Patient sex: M
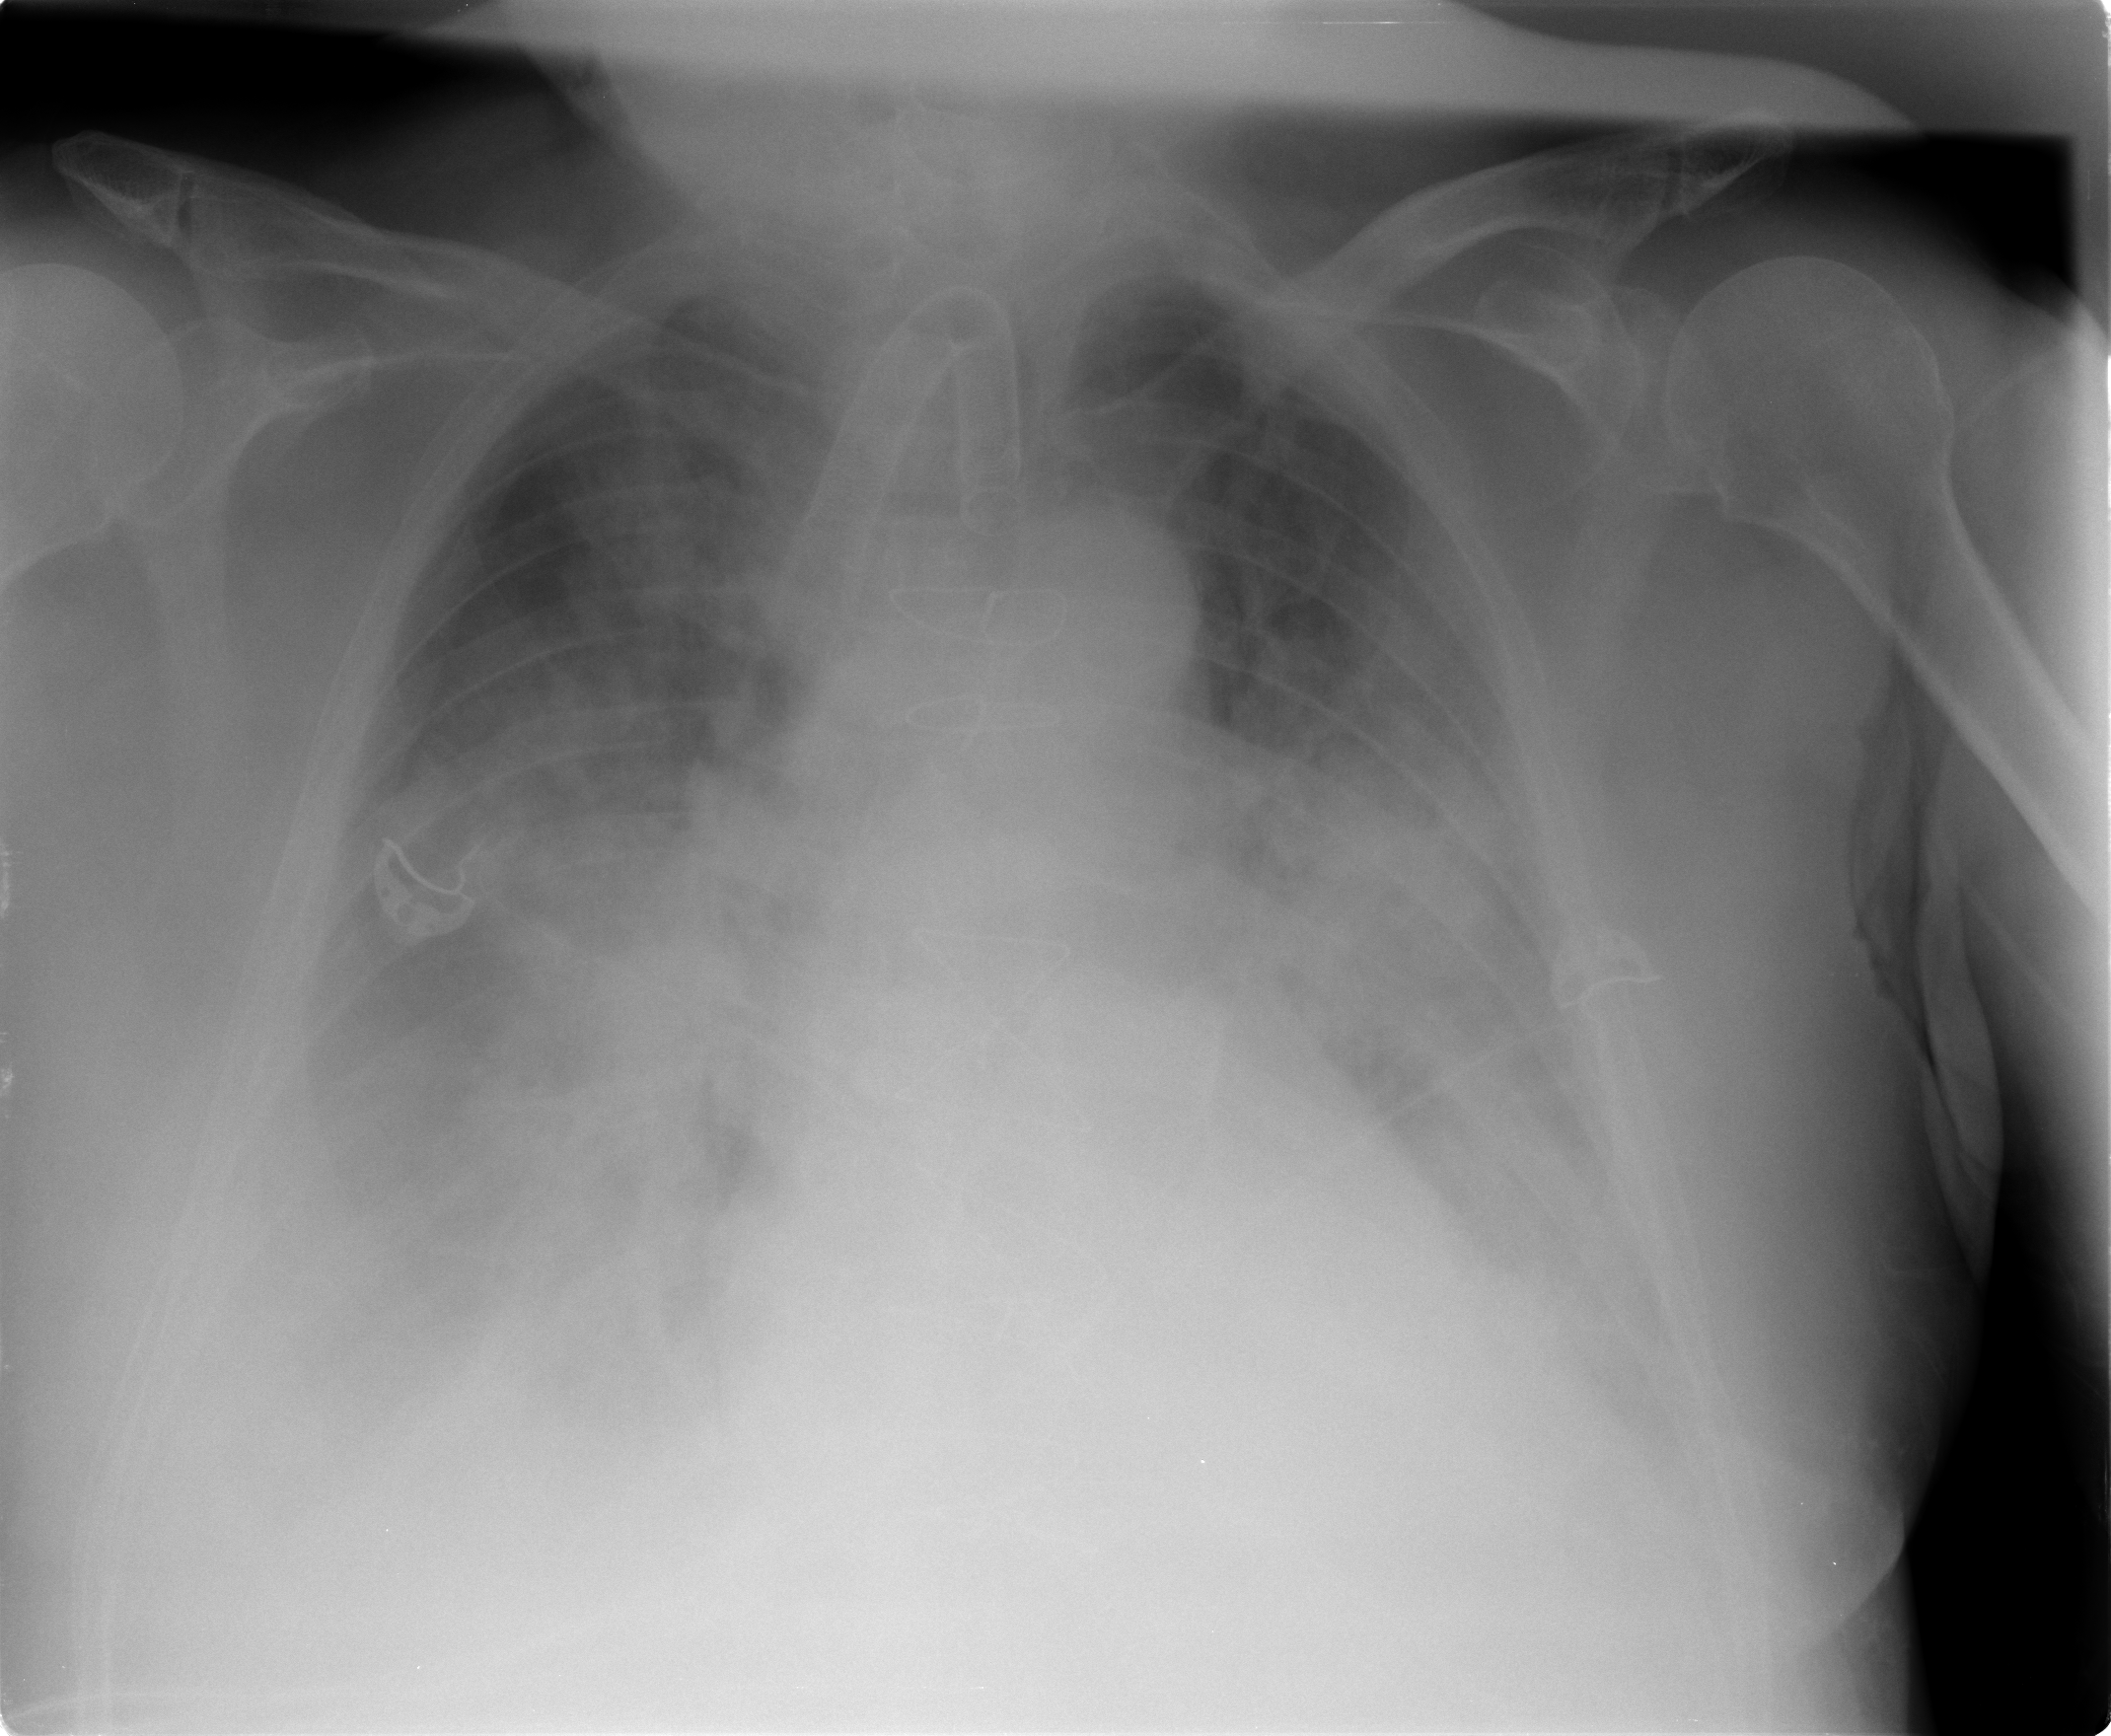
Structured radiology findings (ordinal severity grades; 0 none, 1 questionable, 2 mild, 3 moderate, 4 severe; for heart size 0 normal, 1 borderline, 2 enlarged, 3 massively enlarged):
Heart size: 0
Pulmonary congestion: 3
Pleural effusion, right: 2
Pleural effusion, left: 2
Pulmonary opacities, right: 3
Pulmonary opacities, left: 3
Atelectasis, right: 2
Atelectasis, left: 3